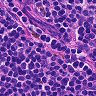
Metastatic tissue present: no